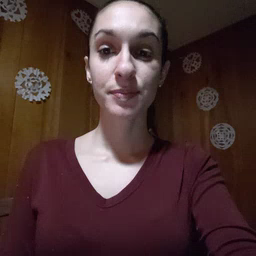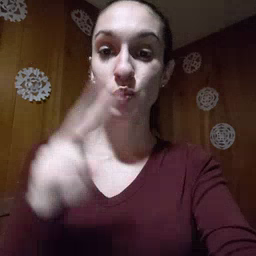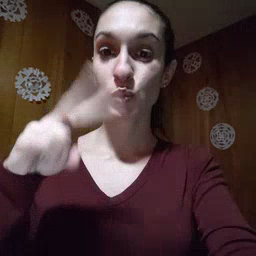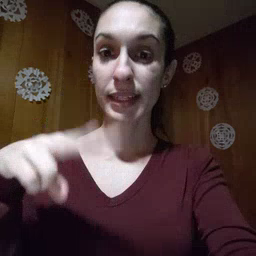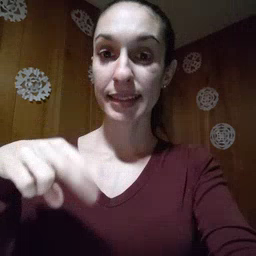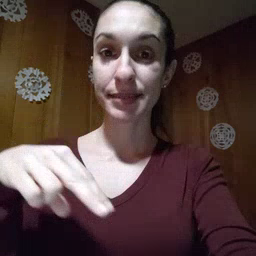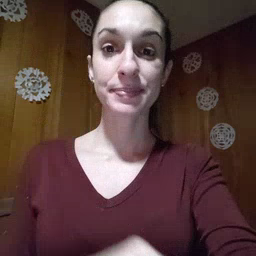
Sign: read